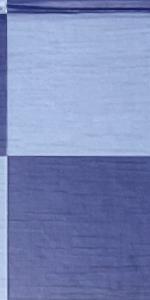
Label: Empty